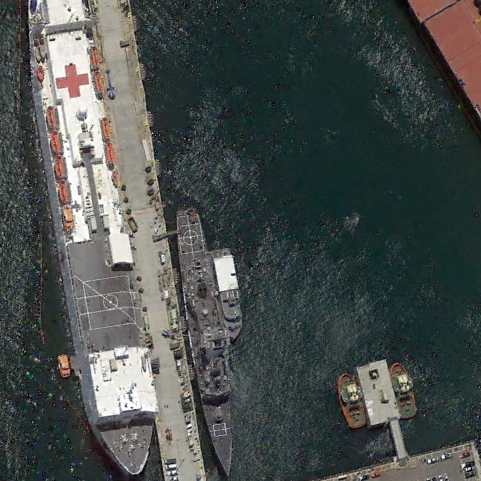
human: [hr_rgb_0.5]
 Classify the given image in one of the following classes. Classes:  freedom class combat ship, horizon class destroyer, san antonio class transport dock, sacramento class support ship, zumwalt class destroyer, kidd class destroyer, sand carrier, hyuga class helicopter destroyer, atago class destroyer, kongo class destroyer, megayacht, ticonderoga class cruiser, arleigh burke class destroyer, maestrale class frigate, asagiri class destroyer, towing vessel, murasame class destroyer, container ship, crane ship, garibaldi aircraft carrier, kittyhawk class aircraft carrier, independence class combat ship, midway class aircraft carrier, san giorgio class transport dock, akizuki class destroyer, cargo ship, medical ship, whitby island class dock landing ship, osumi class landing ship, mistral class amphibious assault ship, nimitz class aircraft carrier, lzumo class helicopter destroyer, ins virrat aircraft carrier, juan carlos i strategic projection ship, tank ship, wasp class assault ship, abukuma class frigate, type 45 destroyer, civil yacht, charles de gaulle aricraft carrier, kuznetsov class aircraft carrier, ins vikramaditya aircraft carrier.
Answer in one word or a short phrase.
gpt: Medical ship